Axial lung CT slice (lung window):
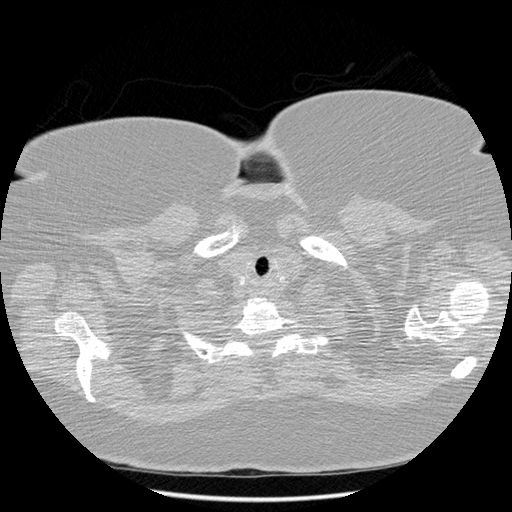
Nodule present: no